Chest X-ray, AP view. Patient: 48 years old, sex M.
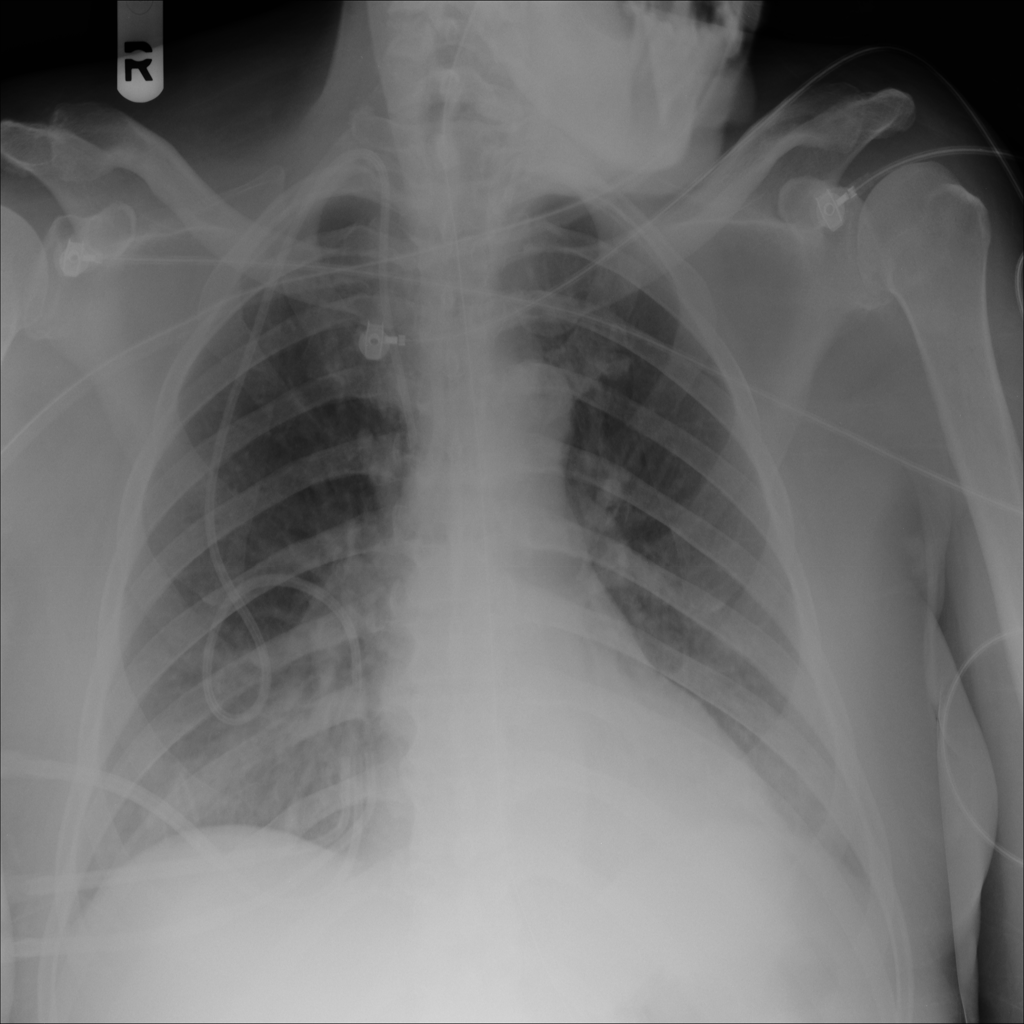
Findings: Infiltration